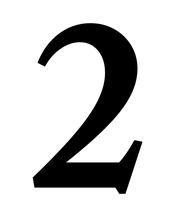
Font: LibreCaslonText_SemiBold